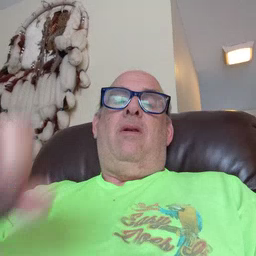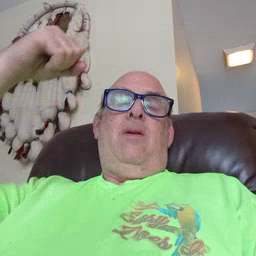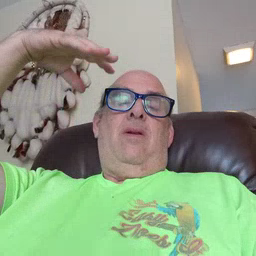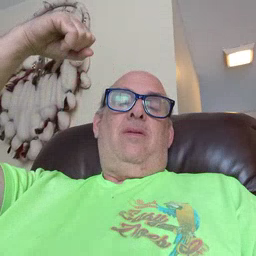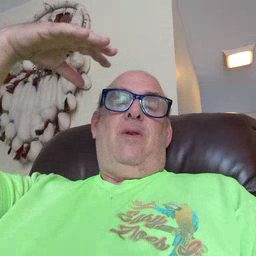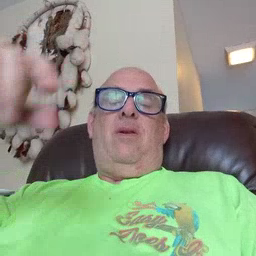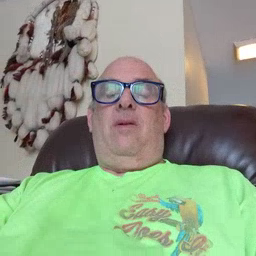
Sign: shower